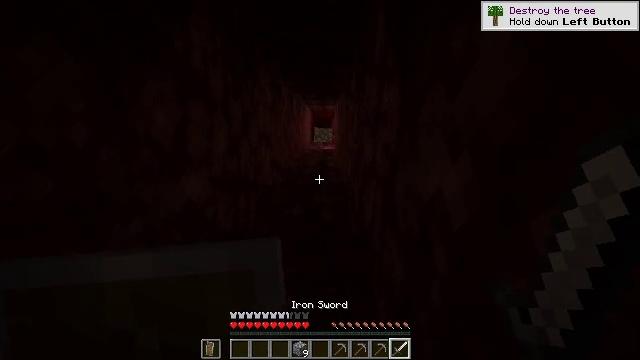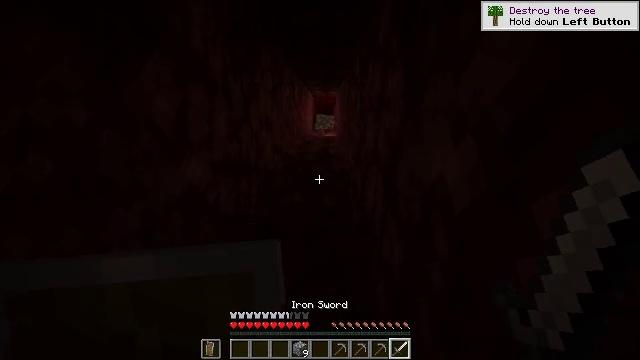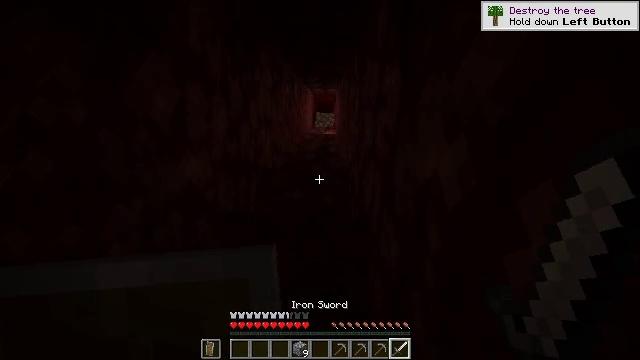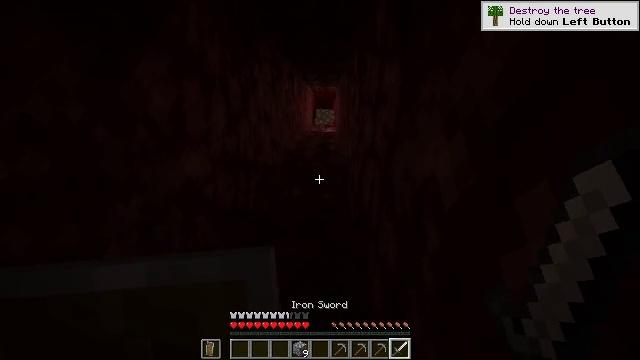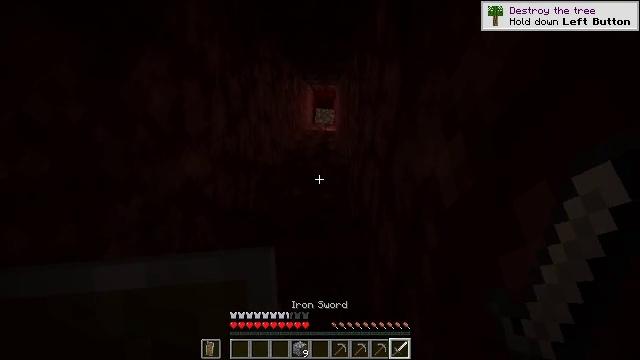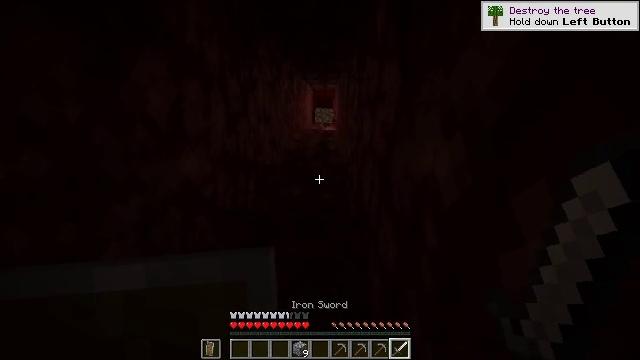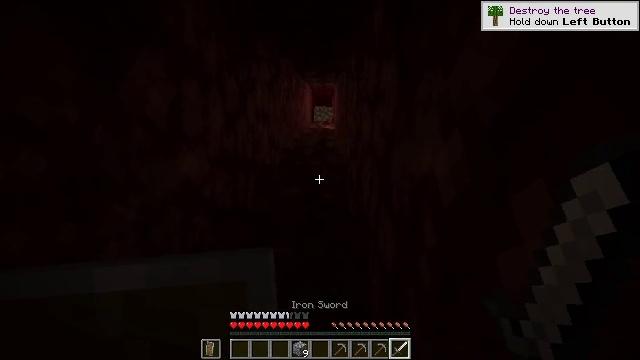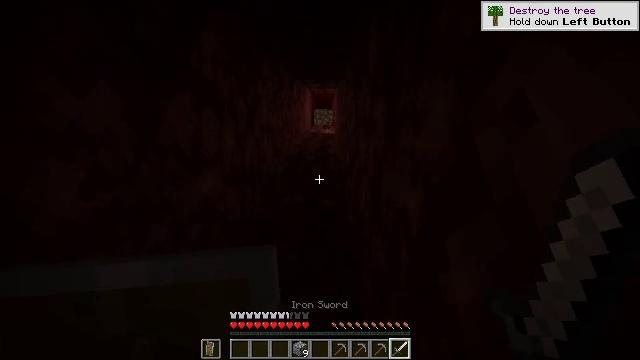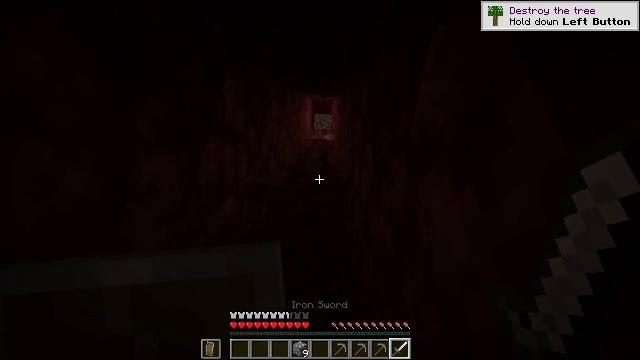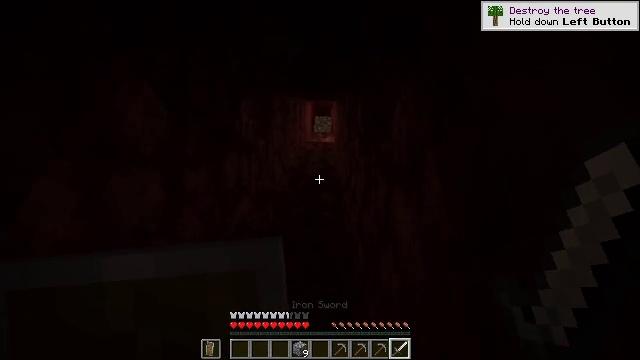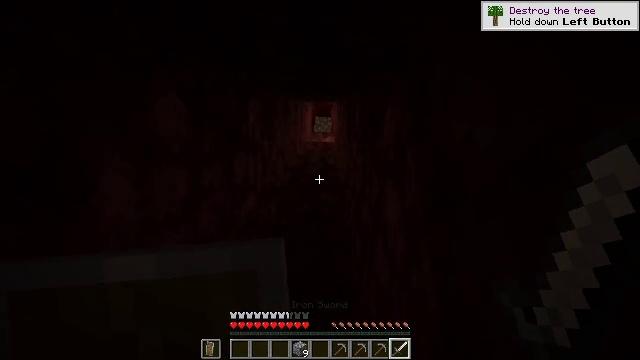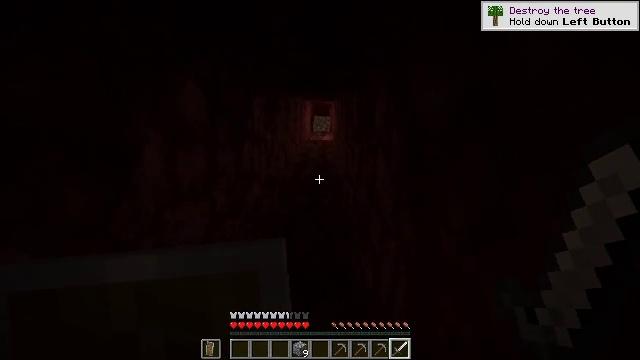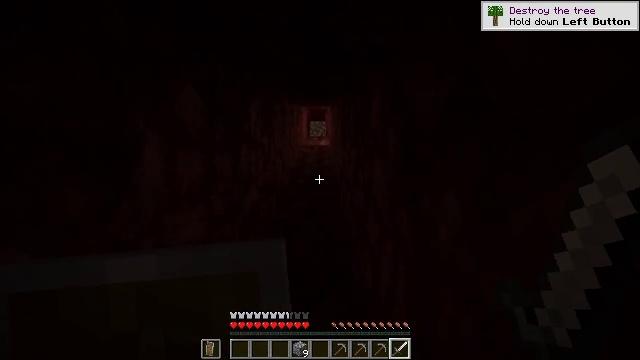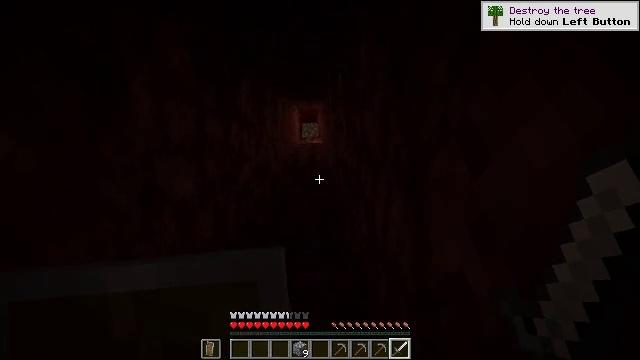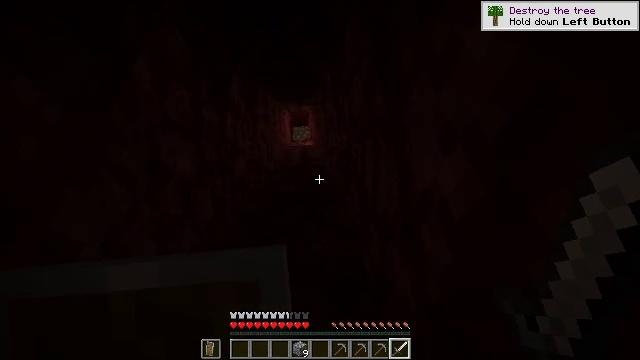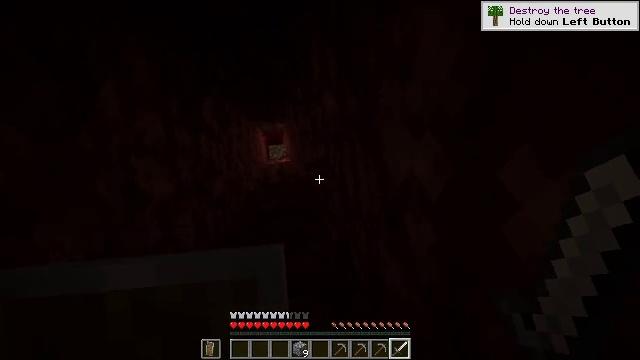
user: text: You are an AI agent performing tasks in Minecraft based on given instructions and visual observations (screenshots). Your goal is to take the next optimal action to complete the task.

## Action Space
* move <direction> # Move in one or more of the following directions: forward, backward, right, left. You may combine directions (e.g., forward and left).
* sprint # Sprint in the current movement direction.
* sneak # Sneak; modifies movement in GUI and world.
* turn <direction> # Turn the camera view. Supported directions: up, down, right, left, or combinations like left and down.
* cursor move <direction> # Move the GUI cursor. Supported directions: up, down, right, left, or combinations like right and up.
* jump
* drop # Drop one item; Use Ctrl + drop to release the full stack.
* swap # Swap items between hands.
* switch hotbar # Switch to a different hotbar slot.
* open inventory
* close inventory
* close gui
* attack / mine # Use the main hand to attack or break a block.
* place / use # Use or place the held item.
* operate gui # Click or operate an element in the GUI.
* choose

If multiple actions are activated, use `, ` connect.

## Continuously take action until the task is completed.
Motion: motion action
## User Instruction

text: Collect nether gold ore blocks.
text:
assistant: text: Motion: move back, turn down, jump
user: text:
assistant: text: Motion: move back, jump
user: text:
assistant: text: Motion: move back, jump
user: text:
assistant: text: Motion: move back, jump
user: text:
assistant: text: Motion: move back, jump
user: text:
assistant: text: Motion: move back
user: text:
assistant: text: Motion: move back, jump
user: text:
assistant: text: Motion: move back, jump
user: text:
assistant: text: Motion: move back, jump
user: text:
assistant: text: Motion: move back, jump
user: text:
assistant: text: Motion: move back, jump
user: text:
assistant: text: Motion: move back, turn right and up, jump
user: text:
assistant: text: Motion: move back, turn right and up
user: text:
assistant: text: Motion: move back, turn right and up
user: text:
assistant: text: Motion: move back, turn right and up
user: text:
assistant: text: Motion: move back, turn right and up
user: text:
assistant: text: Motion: turn right and up
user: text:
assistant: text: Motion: turn right and up
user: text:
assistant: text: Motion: turn right and up
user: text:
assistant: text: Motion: turn right and up
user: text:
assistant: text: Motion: move forward, turn right and up
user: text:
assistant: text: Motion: move forward, turn right and up
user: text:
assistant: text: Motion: move forward, turn right and up, jump
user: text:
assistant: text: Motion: move forward, turn right and up, jump
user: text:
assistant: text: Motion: move forward, turn right and up, jump
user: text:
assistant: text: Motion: move forward, jump
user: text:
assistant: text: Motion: move forward, turn right and up, jump
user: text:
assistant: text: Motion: move forward, turn right and up, jump
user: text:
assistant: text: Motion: move forward, turn right and up, jump
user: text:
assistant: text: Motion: move forward, turn up, jump